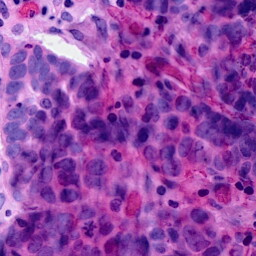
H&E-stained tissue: Ovarian